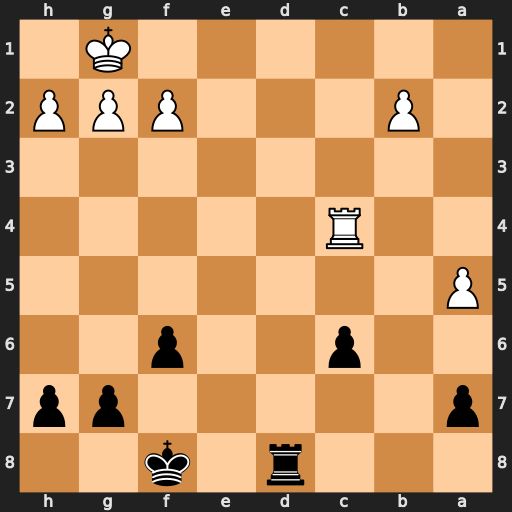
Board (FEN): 3r1k2/p5pp/2p2p2/P7/2R5/8/1P3PPP/6K1
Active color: b
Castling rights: -
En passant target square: -
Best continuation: Rd1#